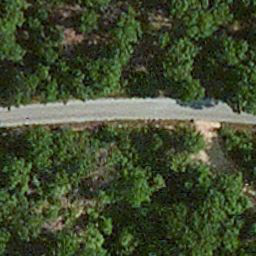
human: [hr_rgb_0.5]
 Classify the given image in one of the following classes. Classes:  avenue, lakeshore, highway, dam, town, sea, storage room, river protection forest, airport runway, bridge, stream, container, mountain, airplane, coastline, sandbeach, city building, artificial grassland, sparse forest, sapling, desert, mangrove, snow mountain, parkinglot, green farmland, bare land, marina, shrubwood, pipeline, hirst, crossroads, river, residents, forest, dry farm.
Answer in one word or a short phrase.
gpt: avenue